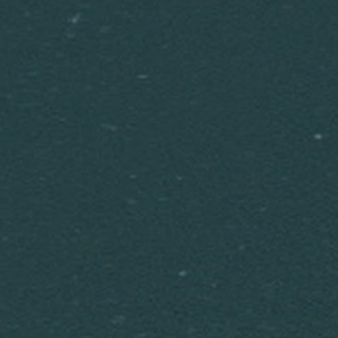
Label: other